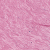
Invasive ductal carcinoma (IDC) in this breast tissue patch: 0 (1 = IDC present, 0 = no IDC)